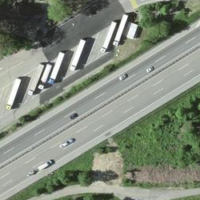
EUNIS habitat code: 57
Species observed at this site:
Juglans regia
Pholidoptera griseoaptera
Torilis japonica
Milvus milvus
Milvus migrans